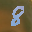
Label: 8